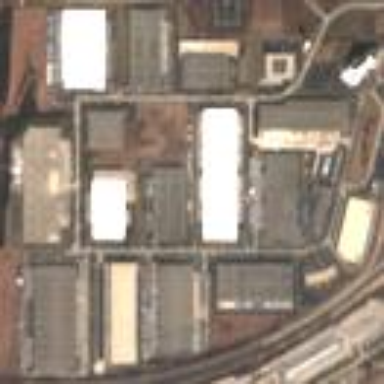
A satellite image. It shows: Industrial area.